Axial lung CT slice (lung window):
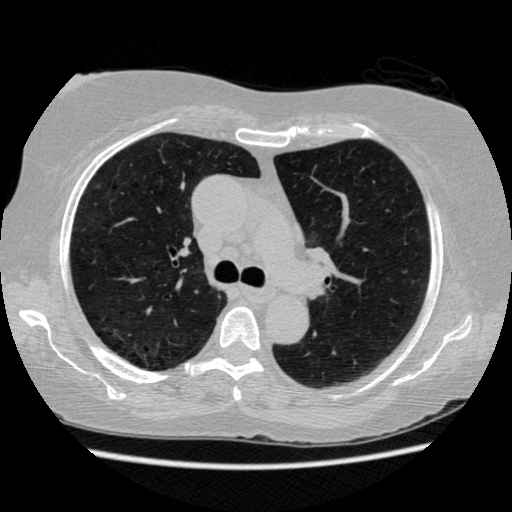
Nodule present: no